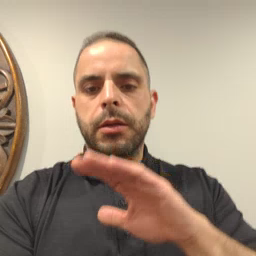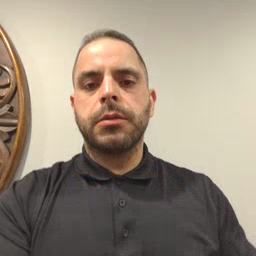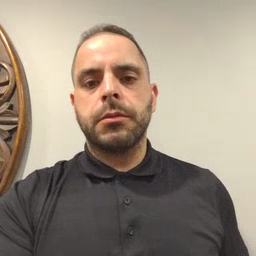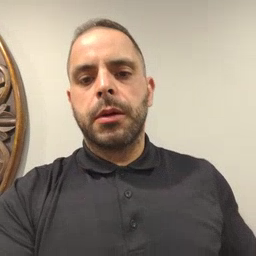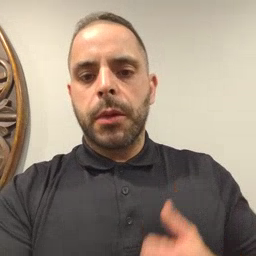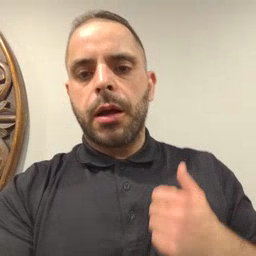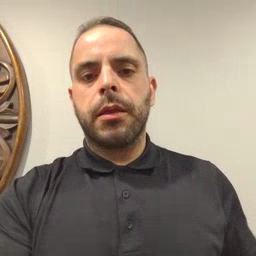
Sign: bath